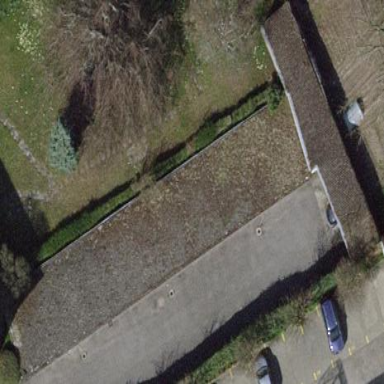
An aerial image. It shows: Group of garages.